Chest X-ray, PA view. Patient: 35 years old, sex M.
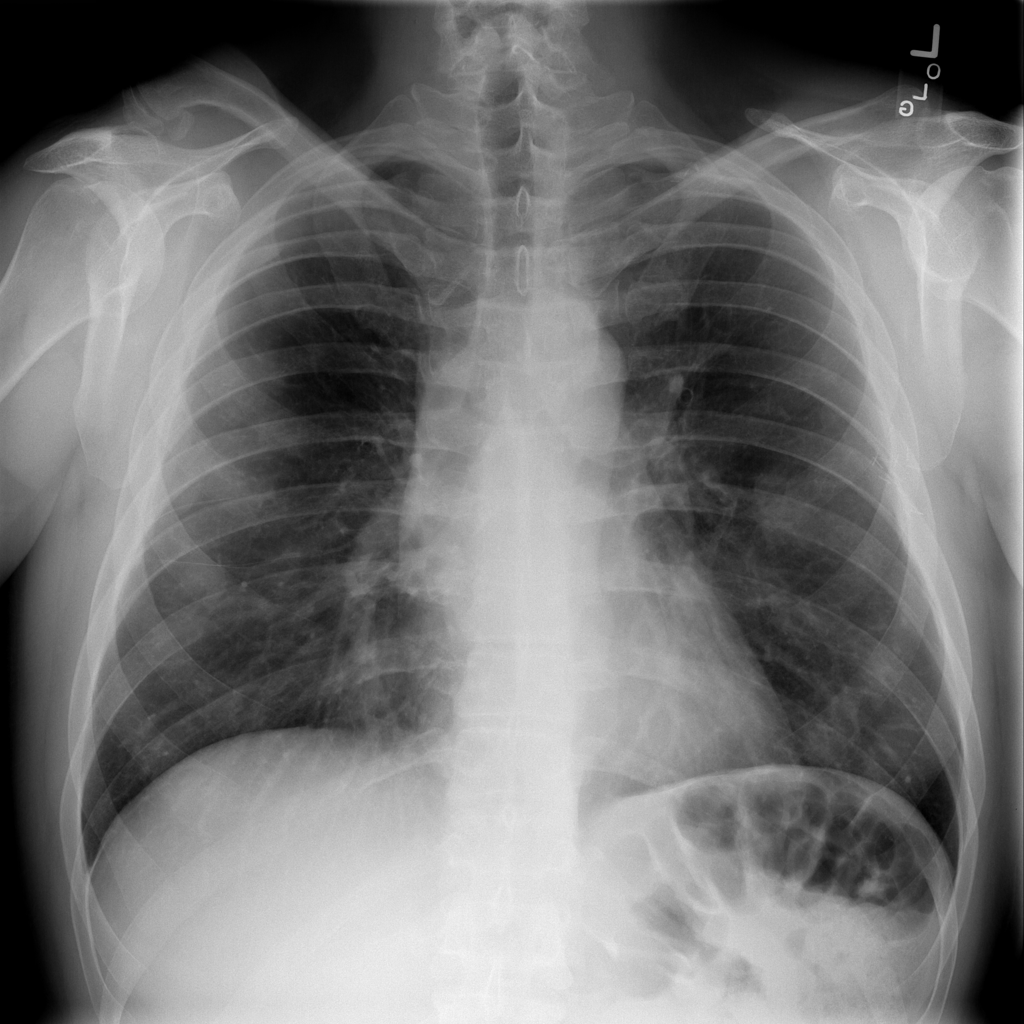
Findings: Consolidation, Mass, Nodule